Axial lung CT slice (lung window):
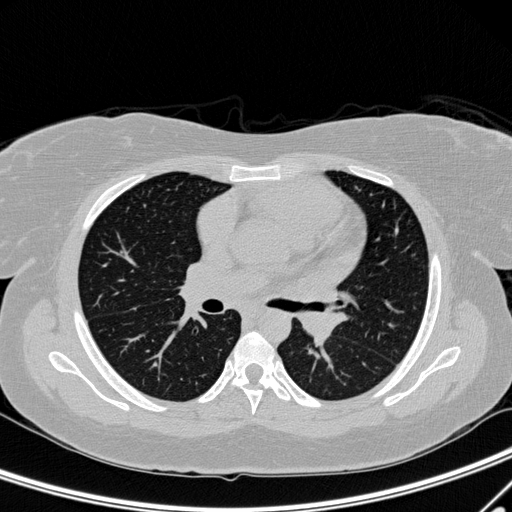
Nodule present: no